Question: recently I have been working on a two dimensional maze creator that creates a maze from a 2D matrix. And I used a boolean matrix with 1 representing a maze room, everything works fine but for some weird reason within the setRoomCode function every element of the matrix is detected to be zero. But the setRoomCode function is called after the the maze gets created within the matrix so some elements should be 1. Dunno where I went wrong, some help will be really appreciated... Thanks.
This is what the program looks like

//Matrix.h
'''
#ifndef MATRIX_H
#define MATRIX_H
#include<QObject>
#include<iostream>
#include<time.h>
#include<stdio.h>
#include<QGridLayout>
#include"room.h"
class matrix:public QObject
{
Q_OBJECT
private:
enum direction{LEFT, RIGHT, UP, DOWN};
enum roomCode
{
N_A,ONE_L,ONE_R,ONE_U,ONE_D,
TWO_LU,TWO_LD,TWO_RU,TWO_RD,TWO_LR,TWO_UD,
THREE_LRU,THREE_LRD,THREE_LUD,THREE_RUD,
FOUR
};
enum specialRooms{START, DIAGONAL, NORMAL_ROOMS};
enum roomCodeArrayValues{TRUE_A, FALSE_A, NONE_A};
bool **Matrix; //The 2X2 matrix
int curr_room_i, curr_room_j; // variables for holding the current position in the matrix while iterating through it
int first_room_i, first_room_j; // variable to store the first position
int theSize; // Size of the matrix and no. of rooms
QGridLayout *matrixGridLayout ;
void createGUIMaze();
int roomCodeArray[4];
void categorizeRooms(int x, int y);
void setRoomCode(bool leftPermission, bool rightPermission, bool upPermission, bool downPermission, bool x, bool y); //checking existing neighbors;
int getRoomCode(int x, int y); // function to retrieve the room code
public:
matrix(const int theSize = 5);
bool inMatrix(int valX, int valY) const; // Out of bound check for an element
bool allNeighborInMatrix(int valX, int valY) const; // Out of Bound check for an element's surrounding neighbor
bool isAllNeighborOne(int valX, int valY) const; // To check if a matrix element's LEFT,RIGHT,UP & DOWN elements are 1
void setLocations();
void printMaze() const;
QGridLayout *getLayout();
int getMartixFirstX();
int getMatrixFirstY();
public slots:
void createMaze(int noOfRooms = 20);
};
#endif // MATRIX_H
'''
//Matrix.cpp
'''
#include "matrix.h"
#include <QDebug>
//The Constructor
matrix::matrix(const int theSize)
{
srand(time(NULL)); // seeding with system time
curr_room_i = theSize-1;//rand()%theSize; //(rand()%2 == 0) ? 0 : (rand()%theSize);
curr_room_j = theSize-1;//rand()%theSize; //(first_i == 0) ? 1 : (rand()%theSize);
first_room_i = curr_room_i;
first_room_j = curr_room_j;
this->theSize = theSize;
//Matrix Initialization
Matrix = new bool*[theSize];
for (int i = 0; i < theSize ; i++)
{
Matrix[i] = new bool[theSize];
for(int j = 0; j < theSize ; j++)
Matrix[i][j] = 0;
}
// Matrix[0][0] = Matrix[theSize-1][theSize-1] = Matrix[theSize-1][0] = Matrix[0][theSize-1] = 1;
}
// Creating the Maze
void matrix::createMaze(int noOfRooms)
{
if(noOfRooms > theSize*theSize)
{std::cout<<"Room Overflow!!!!!"<<std::endl; return;}
Matrix[curr_room_i][curr_room_j] = 1; // First maze room initialization
srand(time(NULL));
while(noOfRooms > 1) //greater than 1 because first location is already initialized before reaching the loop
{
if (allNeighborInMatrix(curr_room_i,curr_room_j) && !isAllNeighborOne(curr_room_i, curr_room_j))
{
switch(rand()%4)
{
case LEFT: if(Matrix[curr_room_i][curr_room_j-1] == 0){Matrix[curr_room_i][--curr_room_j] = 1; noOfRooms--;} break;
case RIGHT:if(Matrix[curr_room_i][curr_room_j+1] == 0){Matrix[curr_room_i][++curr_room_j] = 1; noOfRooms--;} break;
case UP: if(Matrix[curr_room_i-1][curr_room_j] == 0){Matrix[--curr_room_i][curr_room_j] = 1; noOfRooms--;} break;
case DOWN: if(Matrix[curr_room_i+1][curr_room_j] == 0){Matrix[++curr_room_i][curr_room_j] = 1; noOfRooms--;} break;
default: std::cout<<"Invalid Direction !!!";
}
}
else
{
switch(rand()%4)
{
case LEFT: if (curr_room_j-1 >= 0)
{
if(Matrix[curr_room_i][curr_room_j-1] == 0) noOfRooms--;
Matrix[curr_room_i][--curr_room_j] = 1;
}break;
case RIGHT: if (curr_room_j+1 < theSize)
{
if(Matrix[curr_room_i][curr_room_j+1] == 0) noOfRooms--;
Matrix[curr_room_i][++curr_room_j] = 1;
}break;
case UP: if (curr_room_i-1 >= 0)
{
if(Matrix[curr_room_i-1][curr_room_j] == 0) noOfRooms--;
Matrix[--curr_room_i][curr_room_j] = 1;
}break;
case DOWN: if (curr_room_i+1 < theSize)
{
if(Matrix[curr_room_i+1][curr_room_j] == 0) noOfRooms--;
Matrix[++curr_room_i][curr_room_j] = 1;
}break;
default: std::cout<<"Invalid Direction !!!";
}
}
}
createGUIMaze();//creating the GuiMaze
}
//function to retrive the first position of the maze
int matrix::getMartixFirstX()
{
return first_room_i;
}
int matrix::getMatrixFirstY()
{
return first_room_j;
}
//Function to check if an element is in matrix
bool matrix:: inMatrix(int valX, int valY) const
{
if(valX >= 0 && valX < theSize && valY >= 0 && valY < theSize)
return true;
else return false;
}
//Function to check if the neighboring elments of a an element are in matrix
bool matrix::allNeighborInMatrix(int valX, int valY) const
{
if(valX-1 > 0 && valX+1 < theSize && valY-1 > 0 && valY+1 < theSize)
return true;
else return false;
}
//Function to check if the surrounding neighbors of a matrix element is one
bool matrix::isAllNeighborOne(int valX, int valY) const
{
if(allNeighborInMatrix(valX,valY) && Matrix[valX][valY-1] == 1 && Matrix[valX][valY+1] == 1 && Matrix[valX-1][valY] == 1 && Matrix[valX+1][valY] == 1)
return true;
else return false;
}
void matrix::printMaze() const
{
for(int i = 0; i< theSize; i++)
{
for( int j = 0; j<theSize; j++)
{
std::cout<<Matrix[i][j]<<" ";
}
std::cout<<"
";
}
}
//Function to create the GUI Maze
void matrix::createGUIMaze()
{
matrixGridLayout = new QGridLayout;
for(int k = 0; k < theSize; k++)
{
matrixGridLayout->addWidget(new room(DIAGONAL),k,k,Qt::AlignCenter);
}
for(int i = 0; i< theSize; i++)
{
for(int j =0; j < theSize; j++)
if(Matrix[i][j] == 1)
{
if(i == getMartixFirstX() && j == getMatrixFirstY())
matrixGridLayout->addWidget(new room(START),j,i,Qt::AlignCenter);
else
{
matrixGridLayout->addWidget(new room(NORMAL_ROOMS,getRoomCode(i,j)),j,i,Qt::AlignCenter);
}
}
// else if(Matrix[i][j] == 0) matrixGridLayout->addWidget(new room(0),j,i,Qt::AlignCenter);
}
matrixGridLayout->setSpacing(0);
matrixGridLayout->setMargin(0);
}
//Function to retrive the grid layout representing the maze
QGridLayout *matrix::getLayout()
{
return matrixGridLayout;
}
//Function to get roomCode
int matrix::getRoomCode(int x, int y)
{
categorizeRooms(x,y);
//four doors
if(roomCodeArray[LEFT] == TRUE_A && roomCodeArray[RIGHT] == TRUE_A && roomCodeArray[UP] == TRUE_A && roomCodeArray[DOWN] == TRUE_A)
{
return FOUR;
}
//three doors
else if(roomCodeArray[LEFT] == TRUE_A && roomCodeArray[RIGHT] == TRUE_A && roomCodeArray[UP] == TRUE_A && roomCodeArray[DOWN] == FALSE_A)
{
return THREE_LRU;
}
else if(roomCodeArray[LEFT] == TRUE_A && roomCodeArray[RIGHT] == TRUE_A && roomCodeArray[UP] == FALSE_A && roomCodeArray[DOWN] == TRUE_A)
{
return THREE_LRD;
}
else if(roomCodeArray[LEFT] == TRUE_A && roomCodeArray[RIGHT] == FALSE_A && roomCodeArray[UP] == TRUE_A && roomCodeArray[DOWN] == TRUE_A)
{
return THREE_LUD;
}
else if(roomCodeArray[LEFT] == FALSE_A && roomCodeArray[RIGHT] == TRUE_A && roomCodeArray[UP] == TRUE_A && roomCodeArray[DOWN] == TRUE_A)
{
return THREE_RUD;
}
//two opposite doors
else if(roomCodeArray[LEFT] == FALSE_A && roomCodeArray[RIGHT] == FALSE_A && roomCodeArray[UP] == TRUE_A && roomCodeArray[DOWN] == TRUE_A)
{
return TWO_UD;
}
else if(roomCodeArray[LEFT] == TRUE_A && roomCodeArray[RIGHT] == TRUE_A && roomCodeArray[UP] == FALSE_A && roomCodeArray[DOWN] == FALSE_A)
{
return TWO_LR;
}
//two adjacent doors
else if(roomCodeArray[LEFT] == FALSE_A && roomCodeArray[RIGHT] == TRUE_A && roomCodeArray[UP] == FALSE_A && roomCodeArray[DOWN] == TRUE_A)
{
return TWO_RD;
}
else if(roomCodeArray[LEFT] == FALSE_A && roomCodeArray[RIGHT] == TRUE_A && roomCodeArray[UP] == TRUE_A && roomCodeArray[DOWN] == FALSE_A)
{
return TWO_RU;
}
else if(roomCodeArray[LEFT] == TRUE_A && roomCodeArray[RIGHT] == FALSE_A && roomCodeArray[UP] == FALSE_A && roomCodeArray[DOWN] == TRUE_A)
{
return TWO_LD;
}
else if(roomCodeArray[LEFT] == TRUE_A && roomCodeArray[RIGHT] == FALSE_A && roomCodeArray[UP] == TRUE_A && roomCodeArray[DOWN] == FALSE_A)
{
return TWO_LU;
}
//one door
else if(roomCodeArray[LEFT] == TRUE_A && roomCodeArray[RIGHT] == FALSE_A && roomCodeArray[UP] == FALSE_A && roomCodeArray[DOWN] == FALSE_A)
{
return ONE_L;
}
else if(roomCodeArray[LEFT] == FALSE_A && roomCodeArray[RIGHT] == TRUE_A && roomCodeArray[UP] == FALSE_A && roomCodeArray[DOWN] == FALSE_A)
{
return ONE_R;
}
else if(roomCodeArray[LEFT] == FALSE_A && roomCodeArray[RIGHT] == FALSE_A && roomCodeArray[UP] == TRUE_A && roomCodeArray[DOWN] == FALSE_A)
{
return ONE_U;
}
else if(roomCodeArray[LEFT] == FALSE_A && roomCodeArray[RIGHT] == FALSE_A && roomCodeArray[UP] == FALSE_A && roomCodeArray[DOWN] == TRUE_A)
{
return ONE_D;
}
else if(roomCodeArray[LEFT] == FALSE_A && roomCodeArray[RIGHT] == FALSE_A && roomCodeArray[UP] == FALSE_A && roomCodeArray[DOWN] == FALSE_A)
{
return ONE_D;
}
return N_A;
}
//Function to categorize different types of poosible rooms like rooms with two doors, rooms with three doors and so on
void matrix::categorizeRooms(int x, int y)
{
if(allNeighborInMatrix(x,y))
{
setRoomCode(true,true,true,true,x,y);
}
else
{
if(x == 0 && y == 0)
{
setRoomCode(false,true,false,true,x,y);
}
else if(x == 0 && y == theSize-1)
{
setRoomCode(true,false,false,true,x,y);
}
else if(x == theSize-1 && y == theSize-1)
{
setRoomCode(true,false,true,false,x,y);
}
else if(x == theSize-1 && y == 0)
{
setRoomCode(false,true,true,false,x,y);
}
else
{
if(x == 0) setRoomCode(true,true,false,true,x,y);
if(x == theSize-1) setRoomCode(true,true,true,false,x,y);
if(y == 0) setRoomCode(false,true,true,true,x,y);
if(y == theSize-1) setRoomCode(true,false,true,true,x,y);
}
}
}
//Function to set roomCodeArray
//The boolean arguments in this function decides whether it is allowed to check
//in a direction or not, directions being LEFT, RIGHT, UP and DOWN
void matrix::setRoomCode(bool leftPermission, bool rightPermission, bool upPermission, bool downPermission, bool x, bool y)
{
//re-initializing the roomCodeArray
for(int i=0 ; i<4; i++)
{
roomCodeArray[i] = NONE_A;
}
//setting the room code
if(leftPermission == true)
{
if(Matrix[x][y-1] == 1)
roomCodeArray[LEFT] = TRUE_A;
else if(Matrix[x][y-1] == 0)
roomCodeArray[LEFT] = FALSE_A;
}
if(rightPermission == true)
{
if(Matrix[x][y+1] == 1)
roomCodeArray[RIGHT] = TRUE_A;
else if(Matrix[x][y+1] == 0)
roomCodeArray[RIGHT] = FALSE_A;
}
if(upPermission == true)
{
if(Matrix[x-1][y] == 1)
roomCodeArray[UP] = TRUE_A;
else if(Matrix[x-1][y] == 0)
roomCodeArray[UP] = FALSE_A;
}
if(downPermission == true)
{
if(Matrix[x+1][y] == 1)
roomCodeArray[DOWN] = TRUE_A;
else if(Matrix[x+1][y] == 0)
roomCodeArray[DOWN] = FALSE_A;
}
for(int i=0 ; i<4; i++)
{
if(roomCodeArray[i] == NONE_A)
roomCodeArray[i] = FALSE_A;
}
}
'''
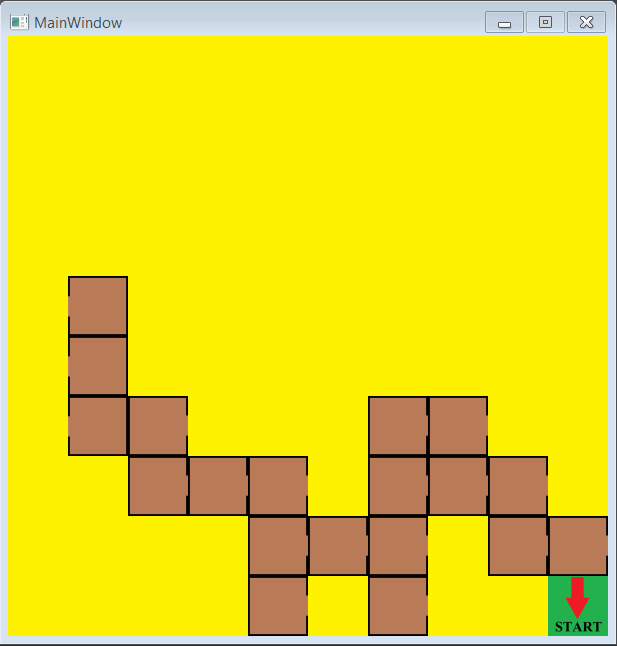
Answer: In your function setRoomCode, the parameters x and y are boolean, but I suspect your meant them to be int, because your use them with +/- 1 with the Matrix (which is a 5x5 matrix by default).
This may be your problem, change them to int?